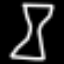
Label: hourglass